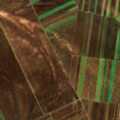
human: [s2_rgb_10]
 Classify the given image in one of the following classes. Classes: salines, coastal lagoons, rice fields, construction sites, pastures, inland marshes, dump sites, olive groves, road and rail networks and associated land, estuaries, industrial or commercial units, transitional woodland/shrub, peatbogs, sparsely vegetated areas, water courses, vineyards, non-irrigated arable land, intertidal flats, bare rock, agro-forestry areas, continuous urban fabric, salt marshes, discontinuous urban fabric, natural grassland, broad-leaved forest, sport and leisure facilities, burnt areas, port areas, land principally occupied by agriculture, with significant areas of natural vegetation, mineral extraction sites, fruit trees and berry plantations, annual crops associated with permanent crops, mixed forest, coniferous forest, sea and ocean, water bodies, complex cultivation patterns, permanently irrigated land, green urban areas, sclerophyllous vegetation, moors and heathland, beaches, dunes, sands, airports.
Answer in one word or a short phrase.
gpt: non-irrigated arable land, transitional woodland/shrub